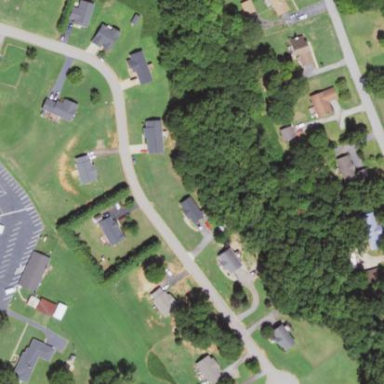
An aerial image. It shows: Residential area within neighborhood.